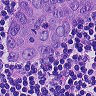
Metastatic tissue present: yes